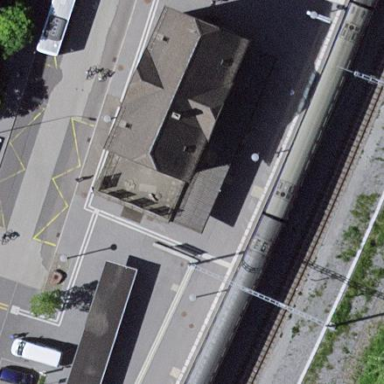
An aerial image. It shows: Historic building that serves as train station.